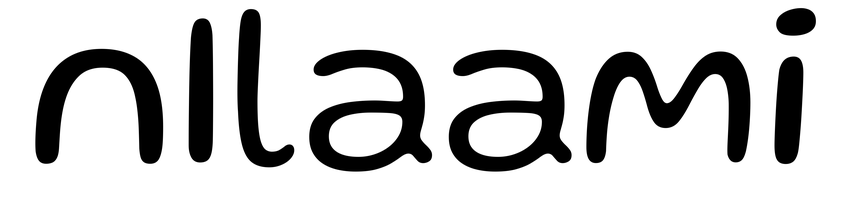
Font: Gluten_Light